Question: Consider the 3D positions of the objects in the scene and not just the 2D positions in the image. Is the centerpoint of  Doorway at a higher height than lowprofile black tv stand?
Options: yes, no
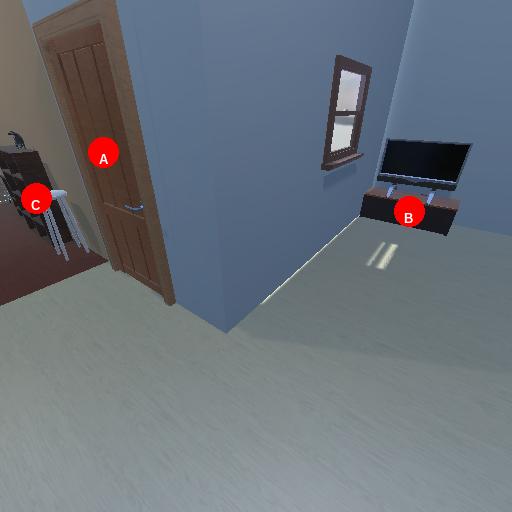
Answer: yes